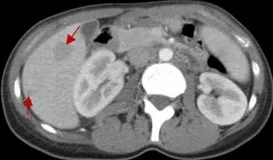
CT scan of the abdomen and pelvis with contrast. (B) Incidental findings of two hypoenhancing liver lesions (red arrows), to be followed up with elective outpatient liver MRI after the acute process is over.
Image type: radiology (ct)